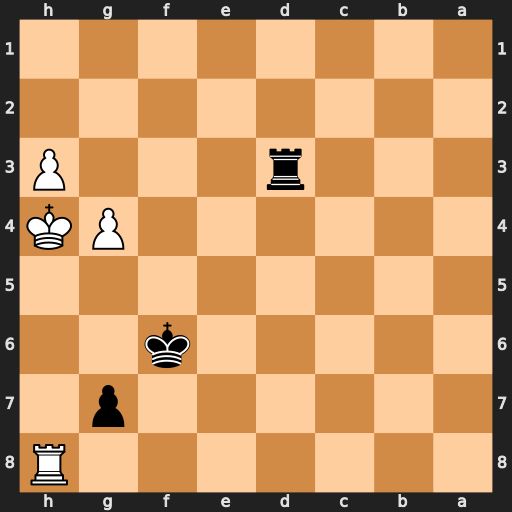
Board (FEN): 7R/6p1/5k2/8/6PK/3r3P/8/8
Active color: b
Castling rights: -
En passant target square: -
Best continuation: g5+ Kh5 Rxh3#